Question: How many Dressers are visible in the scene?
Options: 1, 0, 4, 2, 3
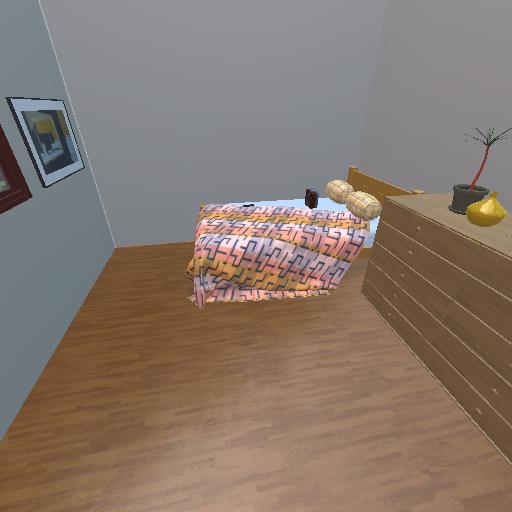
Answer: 1